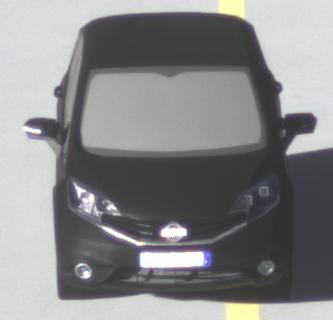
Make: Nissan
Model: Note 1.2
Detailed model: Note (E12) (10/13 - 12/16)
Model produced from: 2013/10
Model produced until: 2015/09
Doors: 5
Color: black
Road condition: wet road
Daytime: morning or afternoon
Contrast: medium contrast